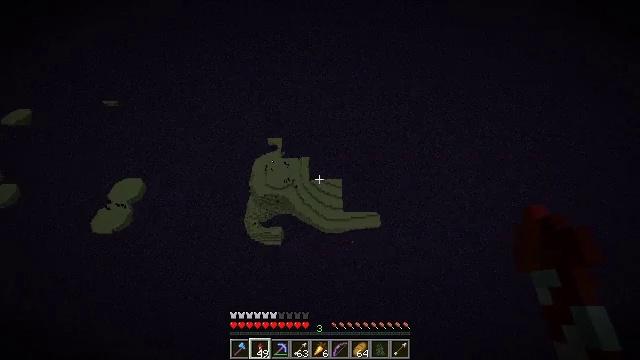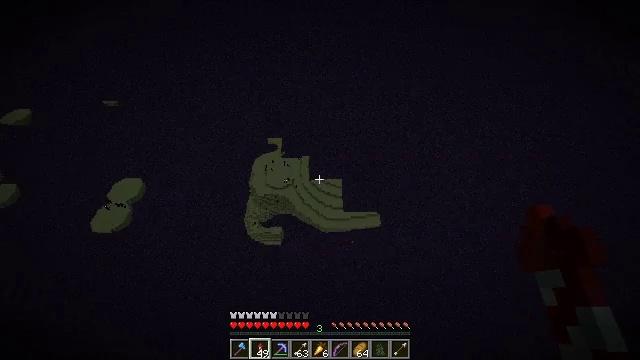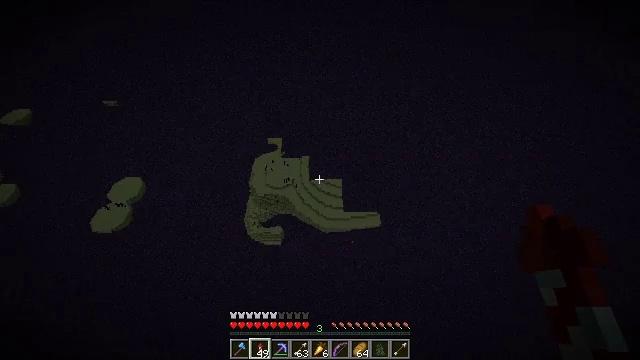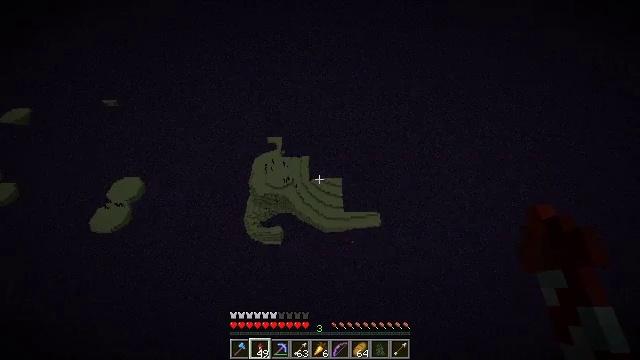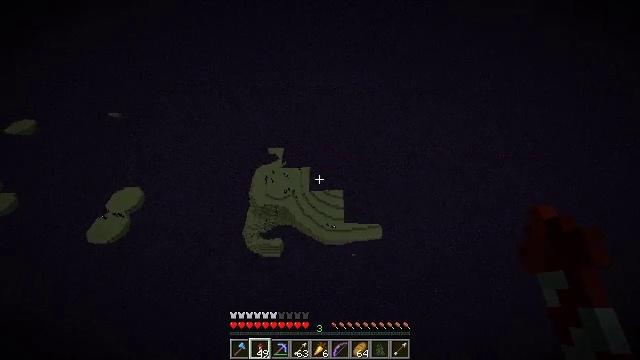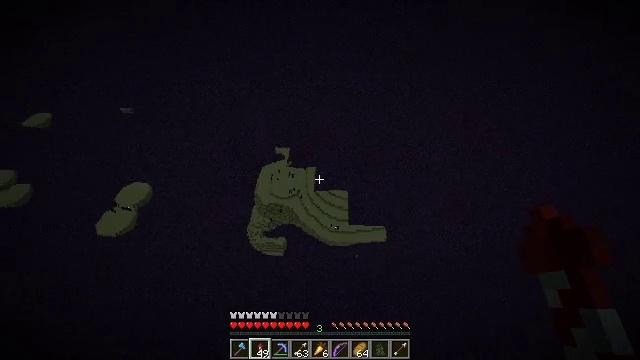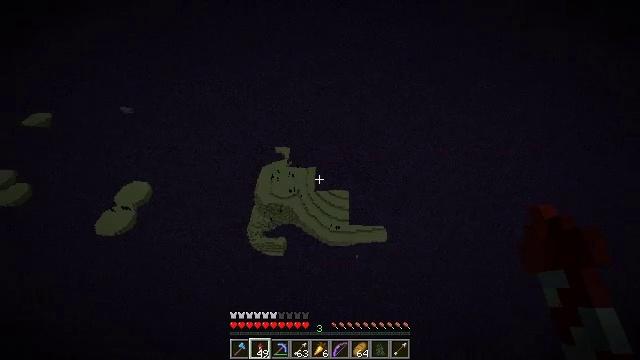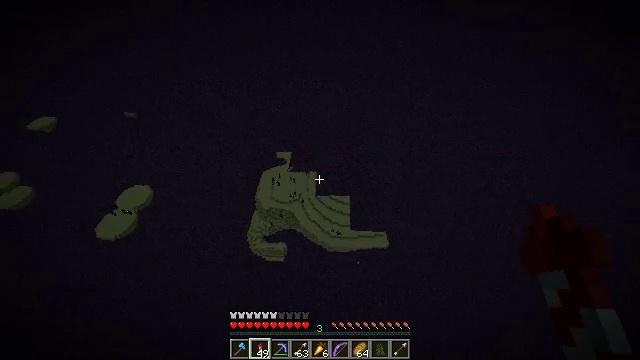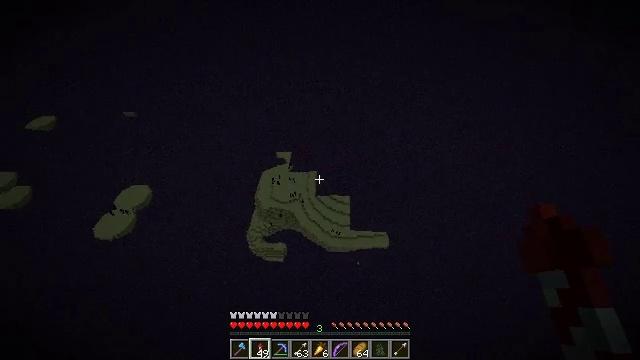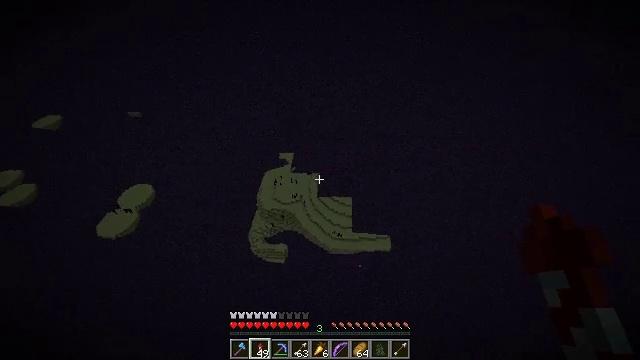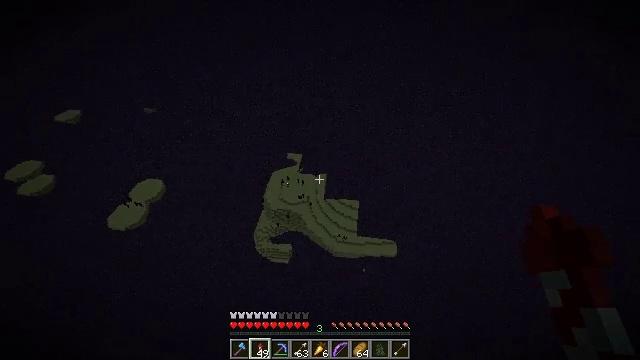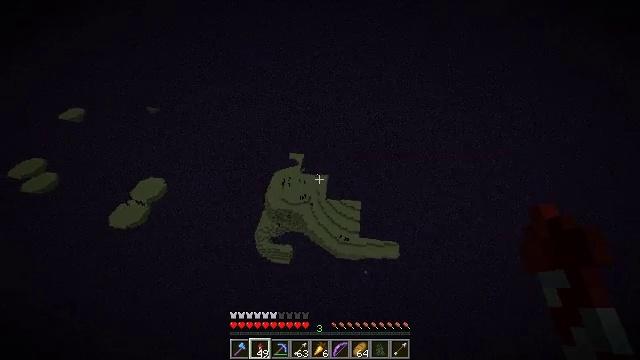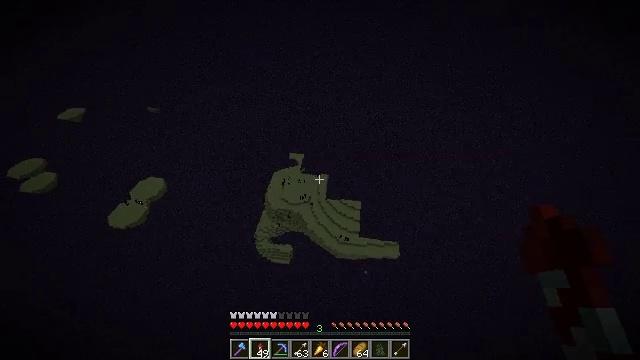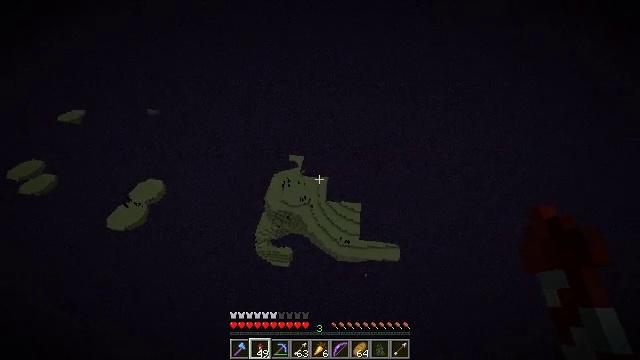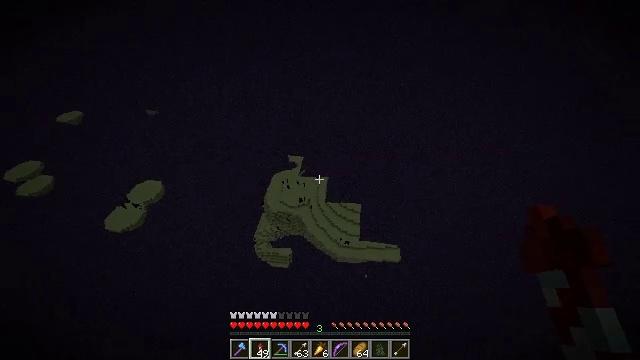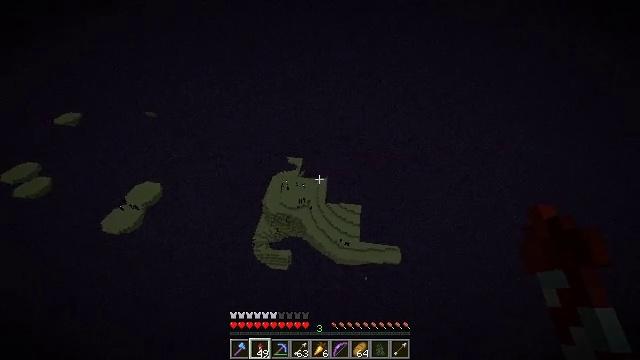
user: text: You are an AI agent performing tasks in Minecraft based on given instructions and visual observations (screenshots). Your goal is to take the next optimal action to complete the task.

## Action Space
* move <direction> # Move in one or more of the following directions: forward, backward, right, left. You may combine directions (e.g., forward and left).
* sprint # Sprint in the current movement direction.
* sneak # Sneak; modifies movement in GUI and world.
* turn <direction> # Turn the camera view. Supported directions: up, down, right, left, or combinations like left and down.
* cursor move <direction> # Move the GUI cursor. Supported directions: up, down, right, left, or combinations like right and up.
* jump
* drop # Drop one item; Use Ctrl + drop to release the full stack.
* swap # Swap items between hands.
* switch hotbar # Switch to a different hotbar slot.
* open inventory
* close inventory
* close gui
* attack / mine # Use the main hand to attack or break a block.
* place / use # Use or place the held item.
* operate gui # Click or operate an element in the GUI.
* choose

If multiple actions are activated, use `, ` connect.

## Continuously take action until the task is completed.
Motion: motion action
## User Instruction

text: Drop a firework rocket.
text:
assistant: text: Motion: move forward, sprint, jump
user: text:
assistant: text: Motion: move forward, sprint, jump
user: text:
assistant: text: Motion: move forward, sprint, jump
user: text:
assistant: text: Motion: move forward, sprint, turn up, jump
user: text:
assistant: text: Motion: move forward, sprint, turn left, jump
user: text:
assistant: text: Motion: move forward, sprint, jump
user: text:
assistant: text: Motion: move forward, sprint, turn up, jump
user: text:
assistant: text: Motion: move forward, sprint, jump
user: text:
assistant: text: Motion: move forward, sprint, jump
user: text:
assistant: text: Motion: move forward, sprint, turn left, jump
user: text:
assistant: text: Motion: move forward, sprint, jump
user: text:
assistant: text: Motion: move forward, sprint, jump
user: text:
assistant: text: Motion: move forward, sprint, jump
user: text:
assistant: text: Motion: move forward, sprint, jump
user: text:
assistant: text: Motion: move forward, sprint, jump
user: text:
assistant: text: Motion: move forward, sprint, jump
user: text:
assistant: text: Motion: move forward, sprint, jump
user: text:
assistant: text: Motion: move forward, sprint, jump
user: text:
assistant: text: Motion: move forward, sprint, jump
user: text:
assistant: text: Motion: move forward, sprint, jump
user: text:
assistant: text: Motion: move forward, sprint, turn up, jump
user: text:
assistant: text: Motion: move forward, sprint, jump
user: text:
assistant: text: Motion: move forward, sprint, turn up, jump
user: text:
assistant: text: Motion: move forward, sprint, turn up, jump
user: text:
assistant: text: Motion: move forward, sprint, turn right and up, jump
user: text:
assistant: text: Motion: move forward, sprint, turn up, jump
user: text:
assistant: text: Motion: move forward, sprint, turn up, jump
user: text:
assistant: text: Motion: move forward, sprint, turn left and up, jump
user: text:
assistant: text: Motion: move forward, sprint, turn left and up, jump
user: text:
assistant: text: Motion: move forward, sprint, turn left and up, jump